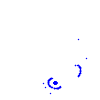
Particle: kaon